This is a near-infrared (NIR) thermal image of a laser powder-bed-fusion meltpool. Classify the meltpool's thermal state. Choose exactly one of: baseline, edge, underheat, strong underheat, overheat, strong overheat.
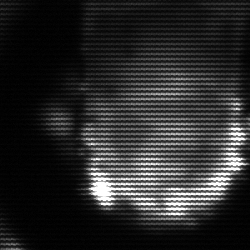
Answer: baseline